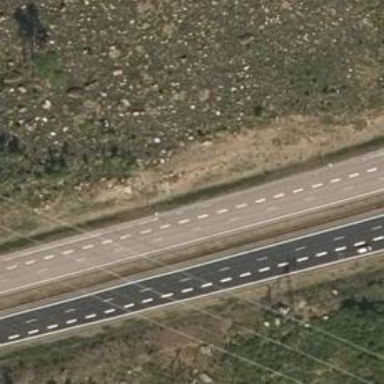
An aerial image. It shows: Motorway.